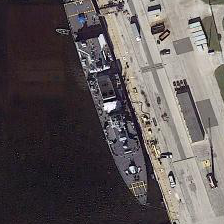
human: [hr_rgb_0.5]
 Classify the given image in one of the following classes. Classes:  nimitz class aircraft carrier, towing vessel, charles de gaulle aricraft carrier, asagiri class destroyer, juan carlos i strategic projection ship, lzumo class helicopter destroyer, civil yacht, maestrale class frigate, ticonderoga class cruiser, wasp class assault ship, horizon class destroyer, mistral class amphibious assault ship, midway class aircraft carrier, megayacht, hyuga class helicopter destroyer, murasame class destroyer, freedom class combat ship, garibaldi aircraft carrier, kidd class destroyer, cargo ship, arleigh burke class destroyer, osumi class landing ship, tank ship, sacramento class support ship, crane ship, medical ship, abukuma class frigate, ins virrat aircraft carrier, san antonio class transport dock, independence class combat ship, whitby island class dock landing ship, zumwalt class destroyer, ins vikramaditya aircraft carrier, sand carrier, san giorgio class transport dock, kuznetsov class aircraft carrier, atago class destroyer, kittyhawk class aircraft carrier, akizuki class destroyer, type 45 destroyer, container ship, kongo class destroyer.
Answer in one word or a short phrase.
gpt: Arleigh Burke class destroyer